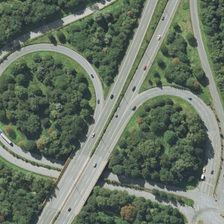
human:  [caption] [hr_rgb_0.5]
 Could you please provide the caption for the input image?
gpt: cars are running on the viaduct spanning the road below which separates thouse lush trees .

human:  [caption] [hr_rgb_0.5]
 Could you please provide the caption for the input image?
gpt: a bell mouthed viaduct with two ring shaped road which looks like the two eyes of a owl is decorated by dense jungle .

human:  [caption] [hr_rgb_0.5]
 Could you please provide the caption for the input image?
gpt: a bell mouthed viaduct with two ring shaped road which looks like the two eyes of a owl is decorated by dense jungle .

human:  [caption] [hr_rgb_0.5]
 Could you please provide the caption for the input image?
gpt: decorated by jungle  the bell mouthed viaduct has two loop shaped roads .

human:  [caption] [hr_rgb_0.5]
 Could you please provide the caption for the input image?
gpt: many green trees are near a viaduct with two circles .